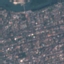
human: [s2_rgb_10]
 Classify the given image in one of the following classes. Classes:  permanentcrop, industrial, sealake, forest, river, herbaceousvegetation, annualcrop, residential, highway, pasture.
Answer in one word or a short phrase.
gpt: Residential